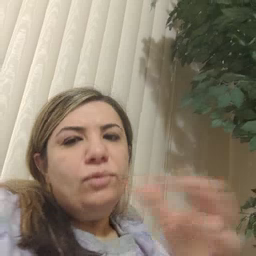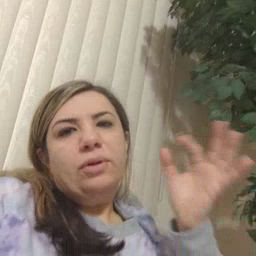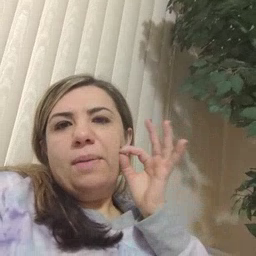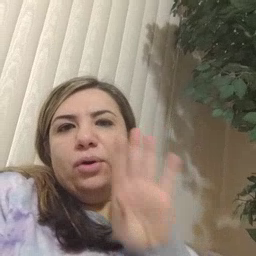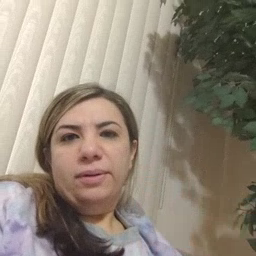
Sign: bee